Field crop: maize
Growth stage: 1
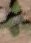
Species: chenopodium